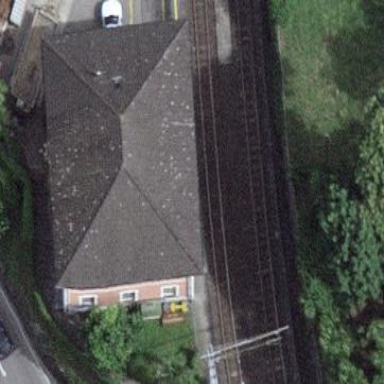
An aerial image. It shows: Building with hipped roof in brown color.